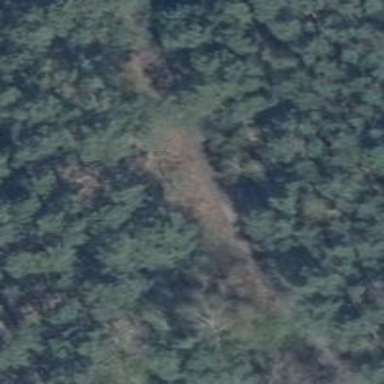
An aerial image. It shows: Dirt track road with grade3 tracktype.